Aerial crown-view tile of a tropical tree (Barro Colorado Island, Panama), acquired 20240813:
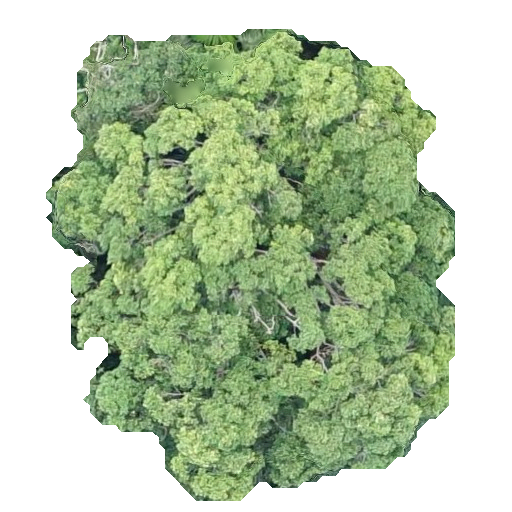
Species: Ocotea leptobotra
GBIF accepted scientific name: Ocotea leptobotra
Crown area: 227.716 m²